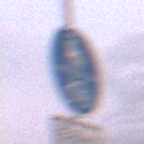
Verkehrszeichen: GemeinsamerGehUndRadweg
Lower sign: BesondereFahrzeugeUndTransportgueter13
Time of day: SunriseSunset
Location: Outdoor (Nature)
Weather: PartlyCloudy
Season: NotSpecified
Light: Natural